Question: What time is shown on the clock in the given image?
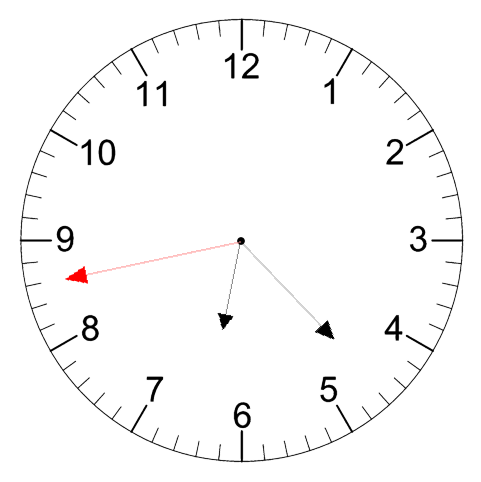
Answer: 06:22:43